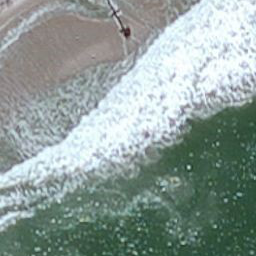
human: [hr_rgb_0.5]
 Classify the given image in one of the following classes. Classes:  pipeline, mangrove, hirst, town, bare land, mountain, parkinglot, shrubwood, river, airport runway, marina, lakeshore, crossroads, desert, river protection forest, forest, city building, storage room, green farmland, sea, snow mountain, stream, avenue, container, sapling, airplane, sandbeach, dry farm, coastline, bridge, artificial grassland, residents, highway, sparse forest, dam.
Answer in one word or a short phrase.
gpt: coastline